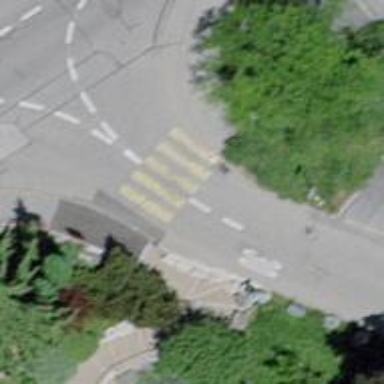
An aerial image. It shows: Marked crossing with zebra stripes on the road.